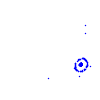
Particle: electron